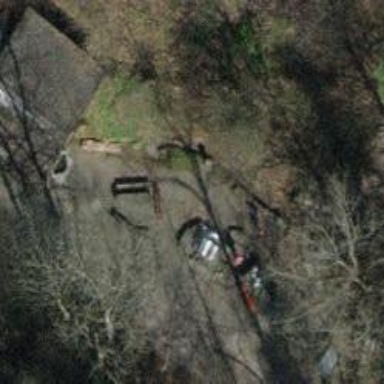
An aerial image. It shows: Picnic table located in leisure land area.